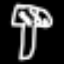
Label: mushroom